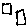
Label: square